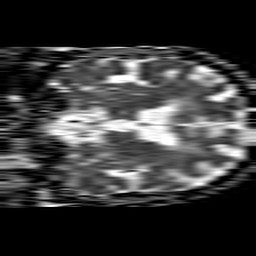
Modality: ADC
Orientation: coronal
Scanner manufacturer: philips
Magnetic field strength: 1.5 T
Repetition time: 4.6 s
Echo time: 0.08631 s